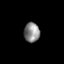
Tissue: lung
Cell type: Epithelial cells
Senescence score: 0.1843
Nuclear area (px): 302
Mean DAPI intensity: 136.553